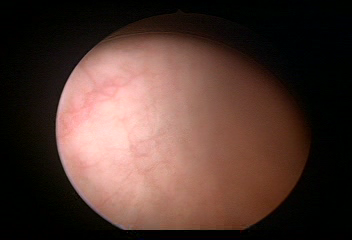
Modality: WLC
Class: Normal mucosa
Bladder cancer association: No